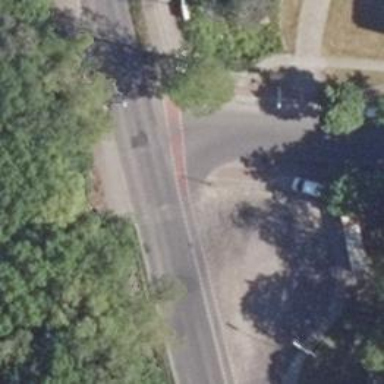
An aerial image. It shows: Secondary road with asphalt surface.